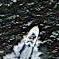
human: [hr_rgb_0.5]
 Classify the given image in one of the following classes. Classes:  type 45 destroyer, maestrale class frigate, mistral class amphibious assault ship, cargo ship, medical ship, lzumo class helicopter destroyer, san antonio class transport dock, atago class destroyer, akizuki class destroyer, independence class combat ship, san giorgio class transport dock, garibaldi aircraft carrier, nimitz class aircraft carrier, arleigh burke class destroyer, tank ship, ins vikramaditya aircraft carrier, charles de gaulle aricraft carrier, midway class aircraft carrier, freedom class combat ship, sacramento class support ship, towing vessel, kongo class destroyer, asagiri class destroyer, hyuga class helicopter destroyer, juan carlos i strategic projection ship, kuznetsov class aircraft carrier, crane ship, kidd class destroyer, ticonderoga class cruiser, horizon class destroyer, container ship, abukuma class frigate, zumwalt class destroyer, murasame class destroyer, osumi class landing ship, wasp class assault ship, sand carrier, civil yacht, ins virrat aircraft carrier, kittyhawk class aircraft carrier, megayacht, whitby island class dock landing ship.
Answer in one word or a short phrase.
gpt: Civil yacht